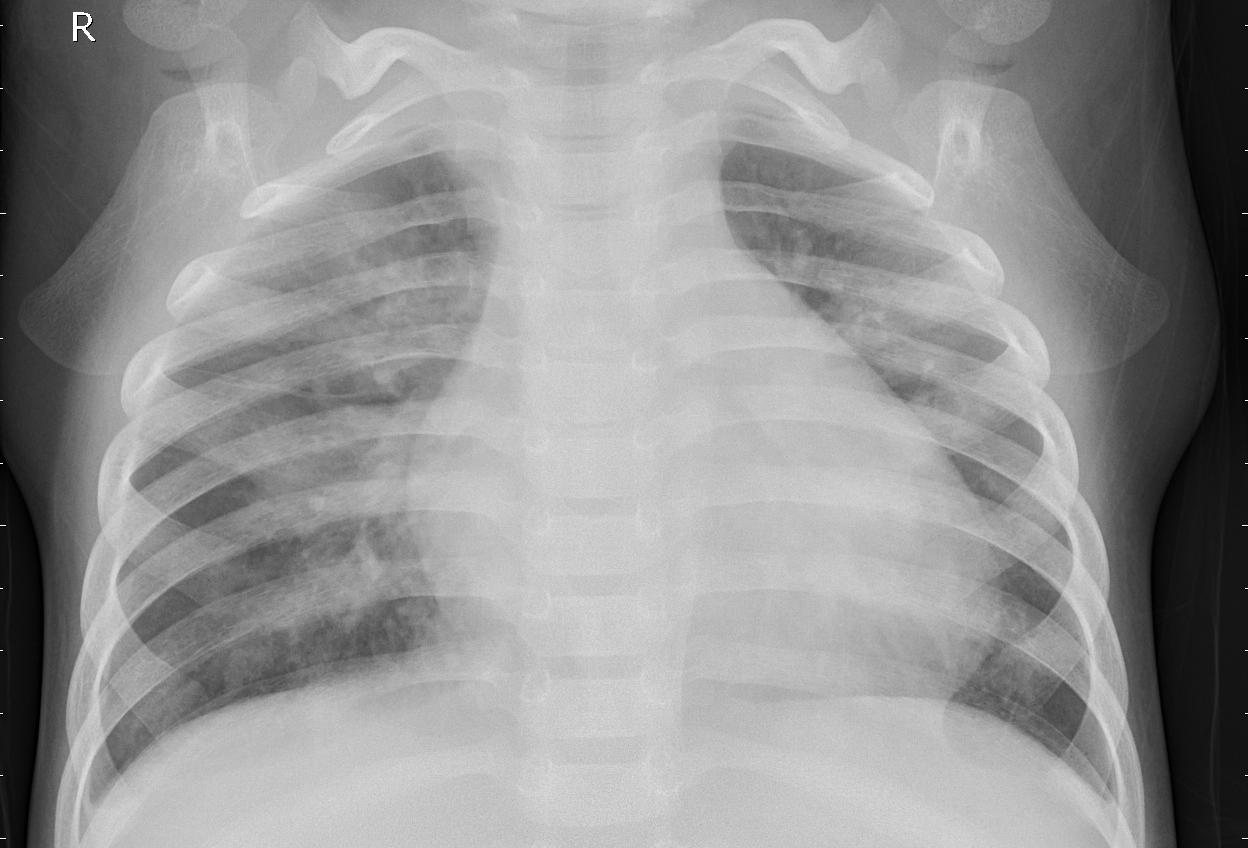
Diagnosis: PNEUMONIA